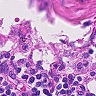
Metastatic tissue present: no